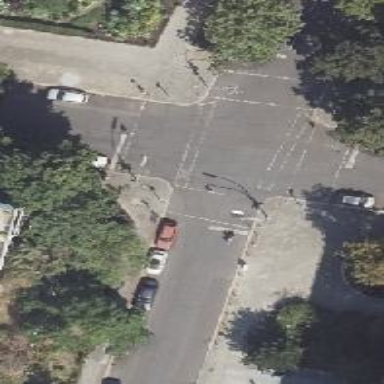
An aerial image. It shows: Road crossing with traffic signals.